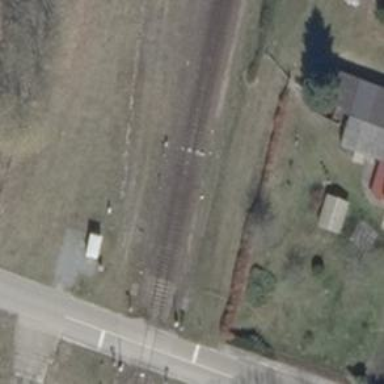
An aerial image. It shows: Railway switch with the turnout on the left side.